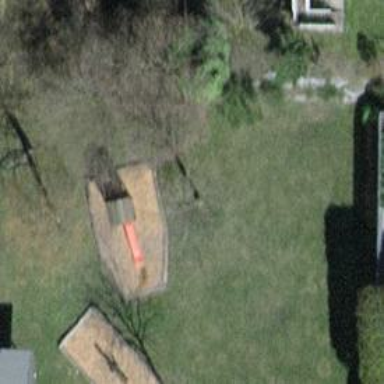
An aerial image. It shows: Playground with slide.